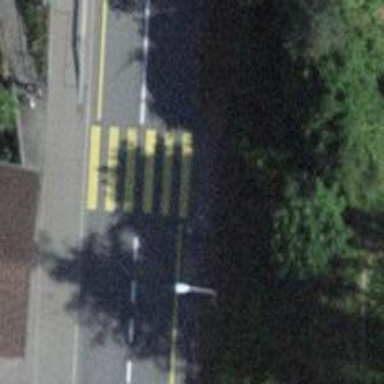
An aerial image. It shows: Pedestrian crossing with zebra markings on footway.